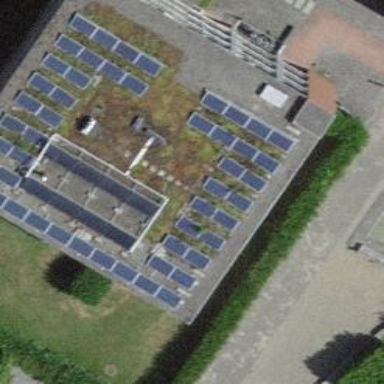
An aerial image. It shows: Solar power generator.